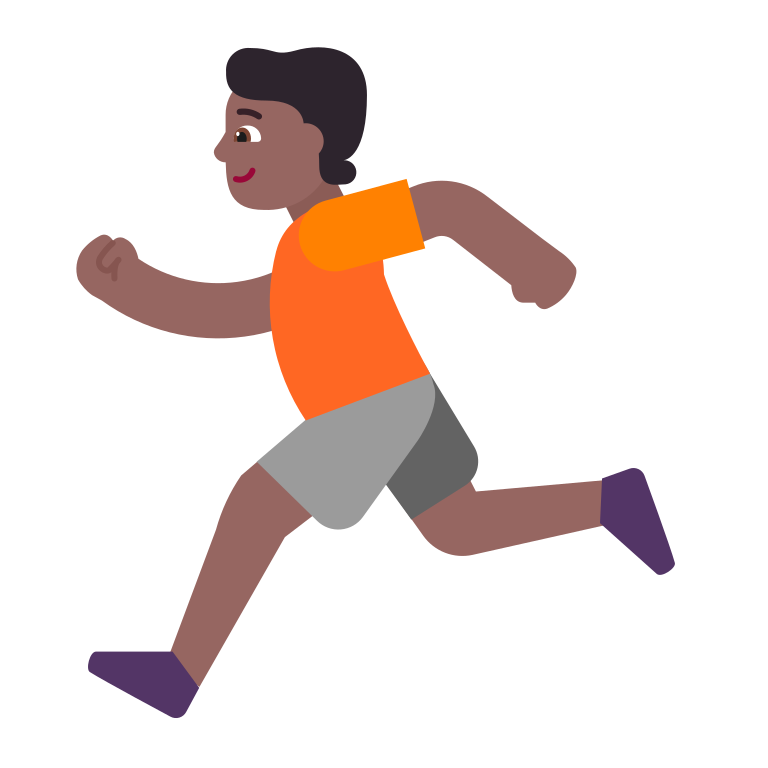
person running flat  dark